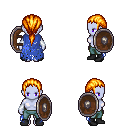
a pixel art fantasy rpg character, female body template, dark elf, purple skin, blue tattered cape, teal pants, light blonde ponytail hairstyle, white cloth bracers, black shoes, shield, four views (front, back, left, right), 2x2 character sprite sheet, small pixel art, hard edges, no anti-aliasing